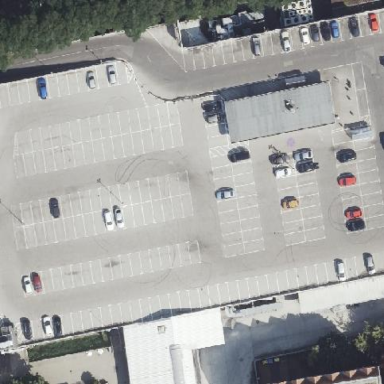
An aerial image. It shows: Rooftop parking area.